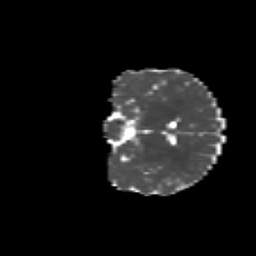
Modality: MD
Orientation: coronal
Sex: female
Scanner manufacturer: siemens
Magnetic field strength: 3 T
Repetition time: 5 s
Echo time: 0.071 s